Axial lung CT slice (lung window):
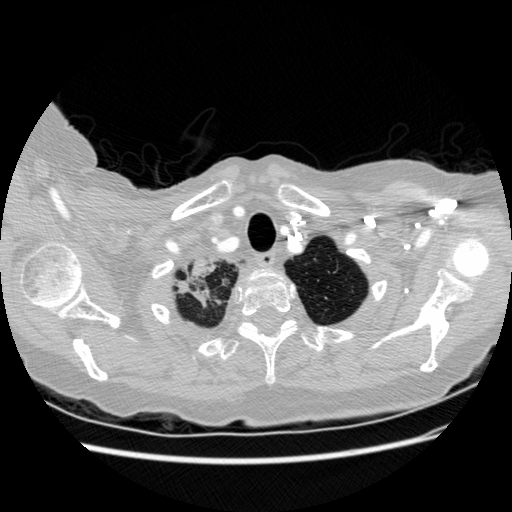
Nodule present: no